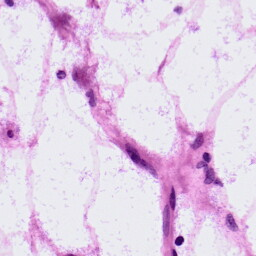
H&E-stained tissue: LymphNode